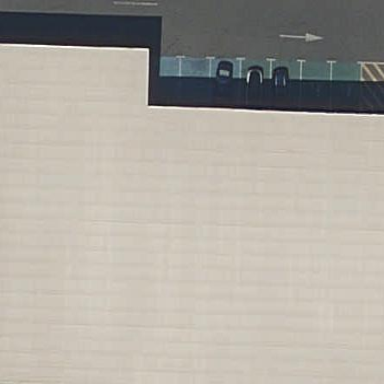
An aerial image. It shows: Commercial building housing supermarket.